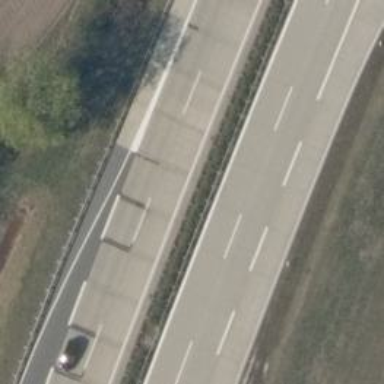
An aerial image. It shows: Concrete motorway.